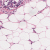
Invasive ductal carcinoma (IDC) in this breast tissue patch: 1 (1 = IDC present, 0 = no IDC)